Aerial crown-view tile of a tropical tree (Barro Colorado Island, Panama), acquired 20240611:
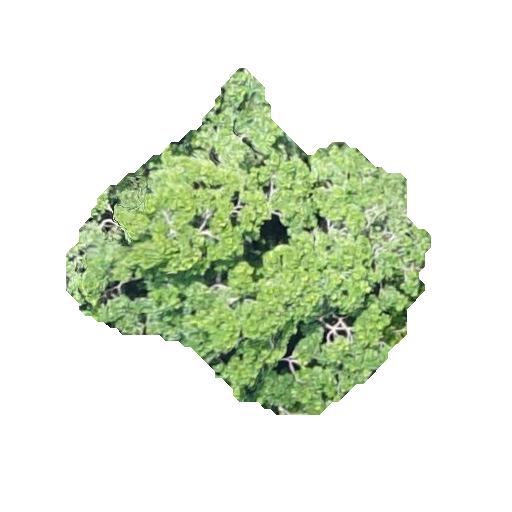
Species: Simarouba amara
GBIF accepted scientific name: Simarouba amara
Crown area: 116.898 m²